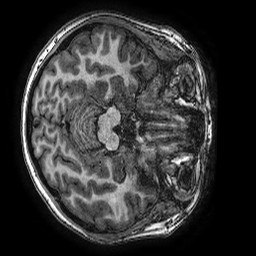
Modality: T1w
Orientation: axial
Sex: female
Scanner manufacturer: ge
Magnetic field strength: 3 T
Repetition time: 0.00766 s
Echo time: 0.003476 s